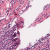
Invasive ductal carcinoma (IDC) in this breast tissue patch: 1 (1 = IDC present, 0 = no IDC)